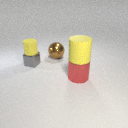
large yellow rubber cylinder above large red metal cylinder